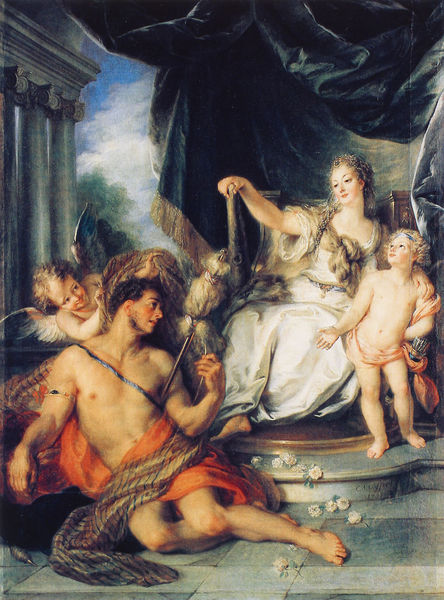
Titel: Herkules und Omphale
Künstler: Antoine Coypel
Institution: München, Alte Pinakothek
Schlagwörter: blau, feder, flügel, gemälde, mann, nackt, rubens, umhang, weiß, braun, frau, grau, kleid, orange, schwarz, stuhl, säulen, blick, gebäude, rot, malerei, bart, bild, blicken, vorhang, öl, haare, sitzend, stoff, decke, engel, beine, füße, liebe, thron, wolle, zopf, knie, waffe, nelken, gottheit, amor, spindel, spinnen, frau auf thron